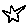
Label: star